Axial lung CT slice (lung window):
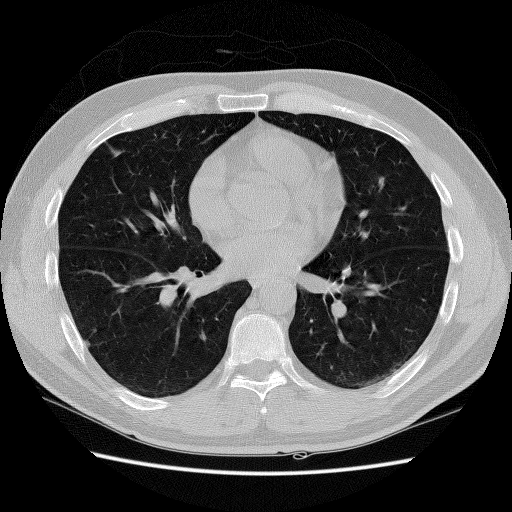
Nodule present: yes
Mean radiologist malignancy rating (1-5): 2